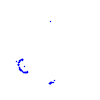
Particle: proton